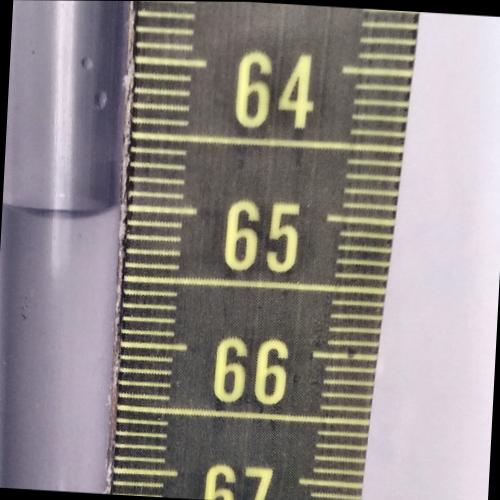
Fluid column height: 65.0 cm